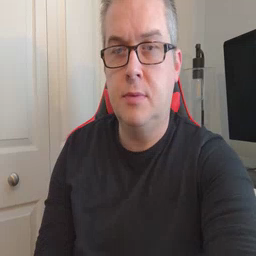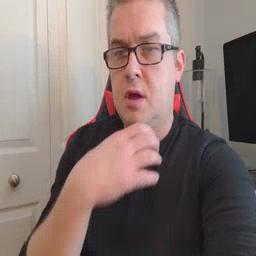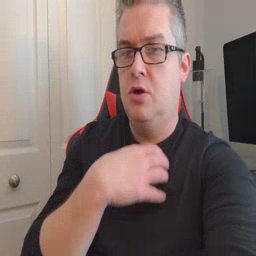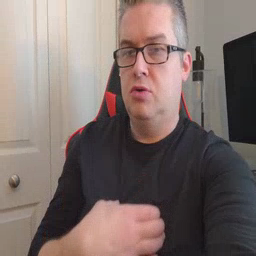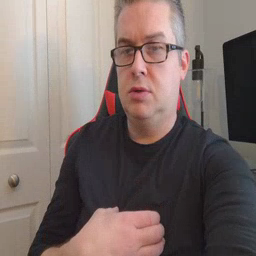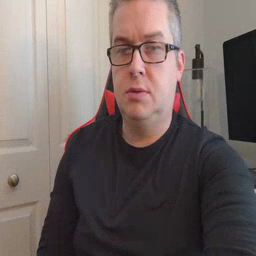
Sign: hungry